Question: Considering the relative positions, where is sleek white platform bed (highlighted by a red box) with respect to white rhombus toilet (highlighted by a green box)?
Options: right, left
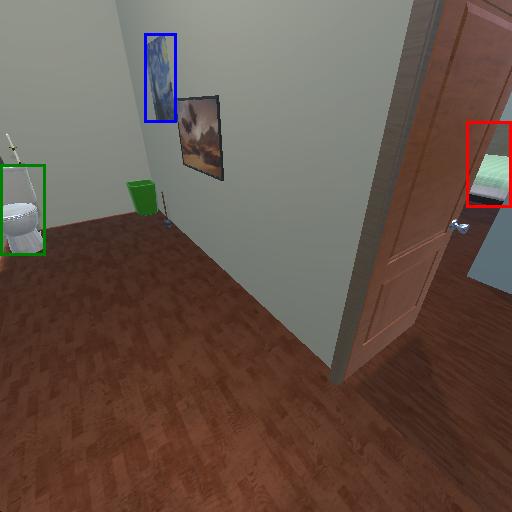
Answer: right